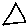
Label: triangle